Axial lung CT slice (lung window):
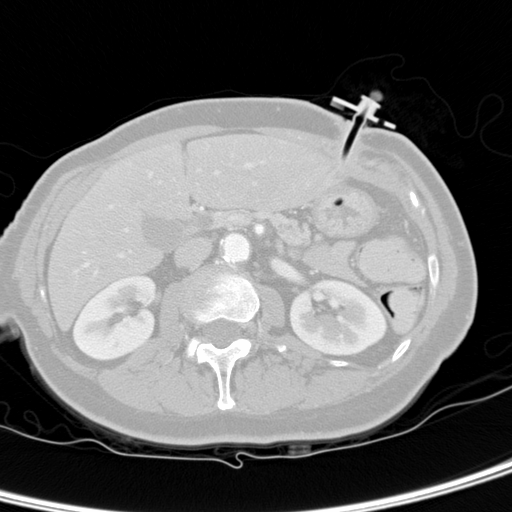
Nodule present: no